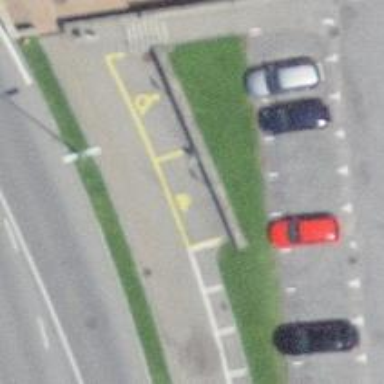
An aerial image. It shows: Charging station.